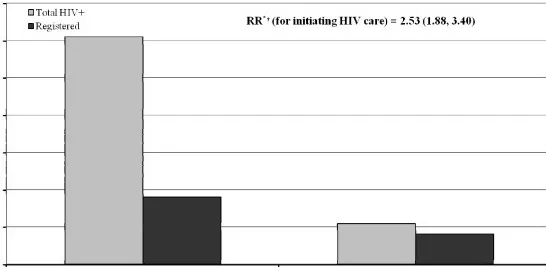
Number of HIV-positive women referred from PMTCT/ANC and registered for HIV care <30 days post-test. RR (relative risk) 2.53 for health facility with ANC vs health facility w/o ANC (1.88, 3.40); p < 0.001.
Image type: pathology (immunostaining)